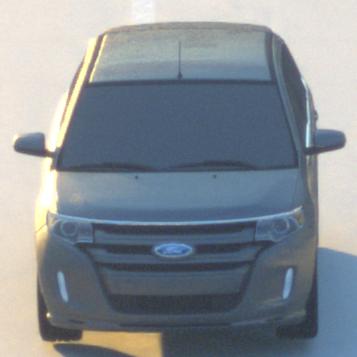
Make: Ford
Model: Edge
Detailed model: Gen. 1 Facelift
Model produced from: 2010
Model produced until: 2015
Doors: 5
Color: gray
Road condition: dry road
Daytime: sunrise or sunset
Contrast: medium contrast